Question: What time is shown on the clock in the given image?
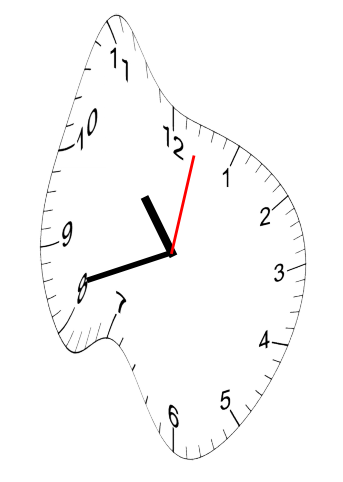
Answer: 10:42:02